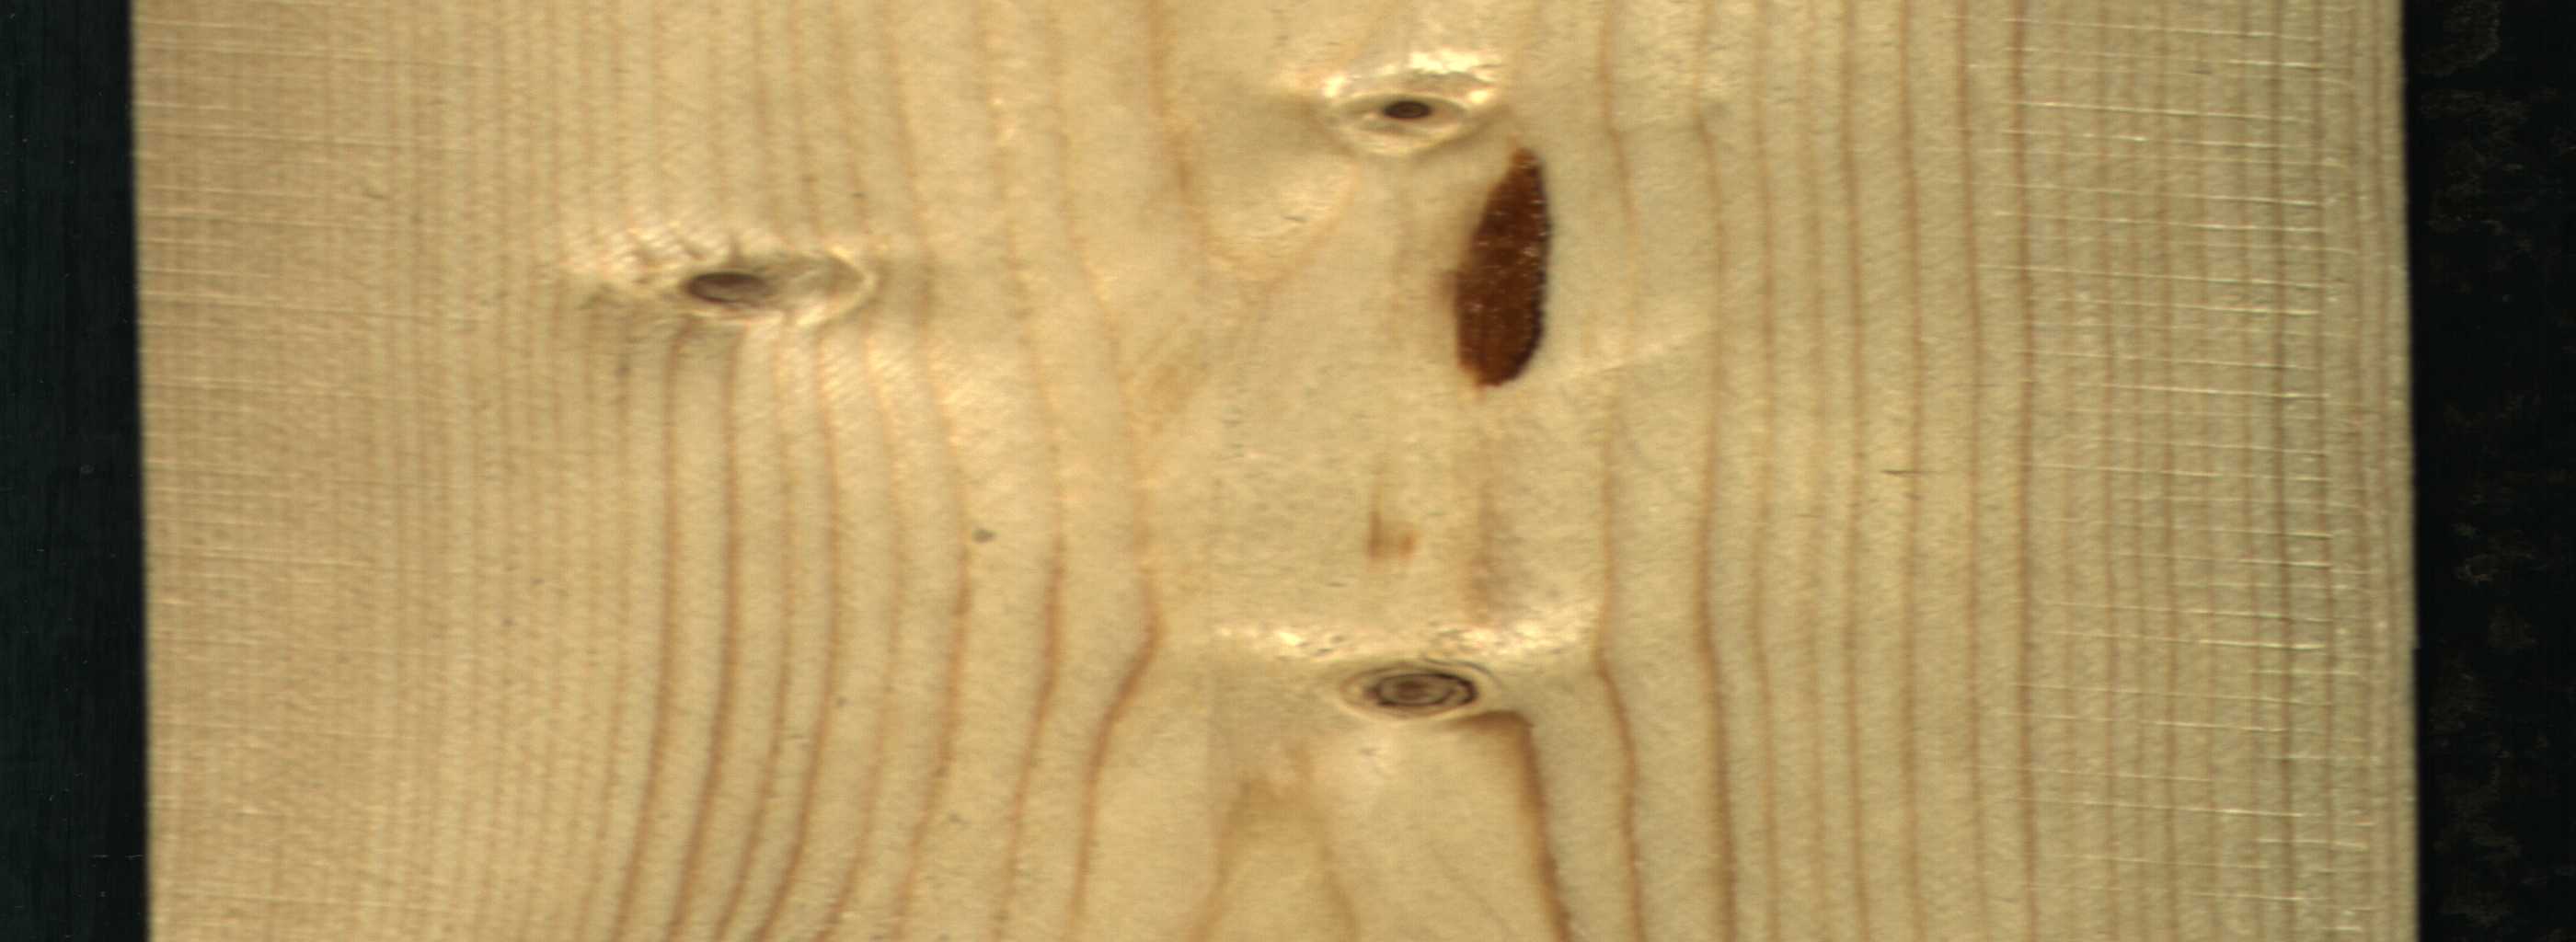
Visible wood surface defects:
resin
Dead_Knot
Dead_Knot
Live_Knot